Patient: sex F, age 54
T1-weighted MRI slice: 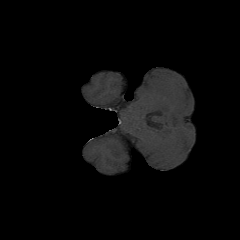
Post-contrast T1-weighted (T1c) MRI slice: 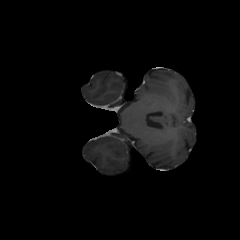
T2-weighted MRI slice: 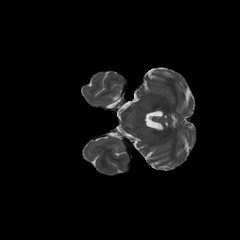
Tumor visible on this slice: no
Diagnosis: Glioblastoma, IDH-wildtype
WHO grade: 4